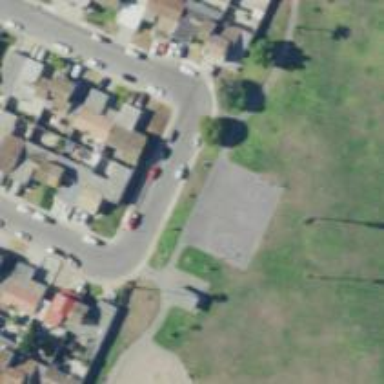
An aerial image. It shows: Basketball court on leisure land pitch.